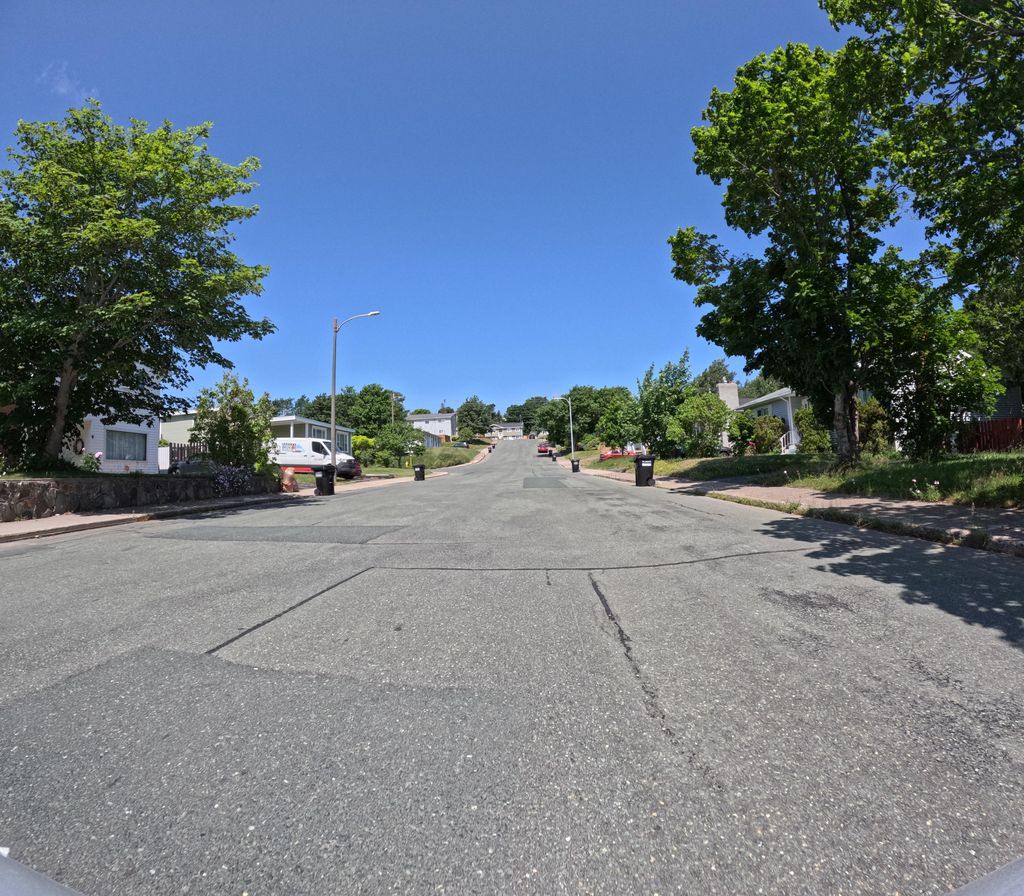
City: st_johns